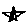
Label: star